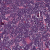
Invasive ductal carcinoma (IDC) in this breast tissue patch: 0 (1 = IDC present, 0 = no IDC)